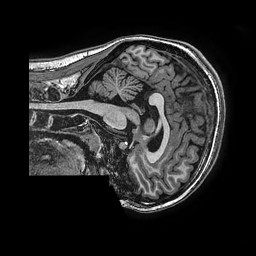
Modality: T1w
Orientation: sagittal
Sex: female
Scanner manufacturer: ge
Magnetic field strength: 3 T
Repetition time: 0.0077 s
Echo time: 0.003436 s